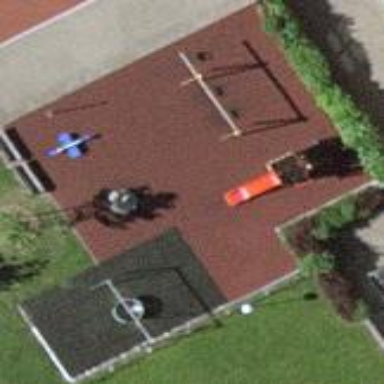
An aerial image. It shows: Playground area for leisure activities on the land.